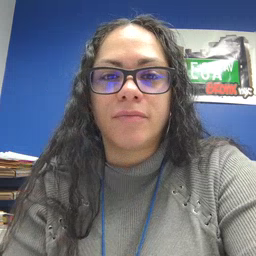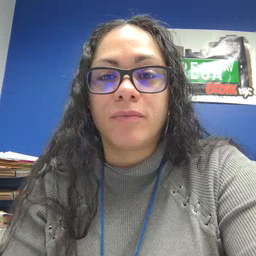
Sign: hot